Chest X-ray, AP view. Patient: 53 years old, sex M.
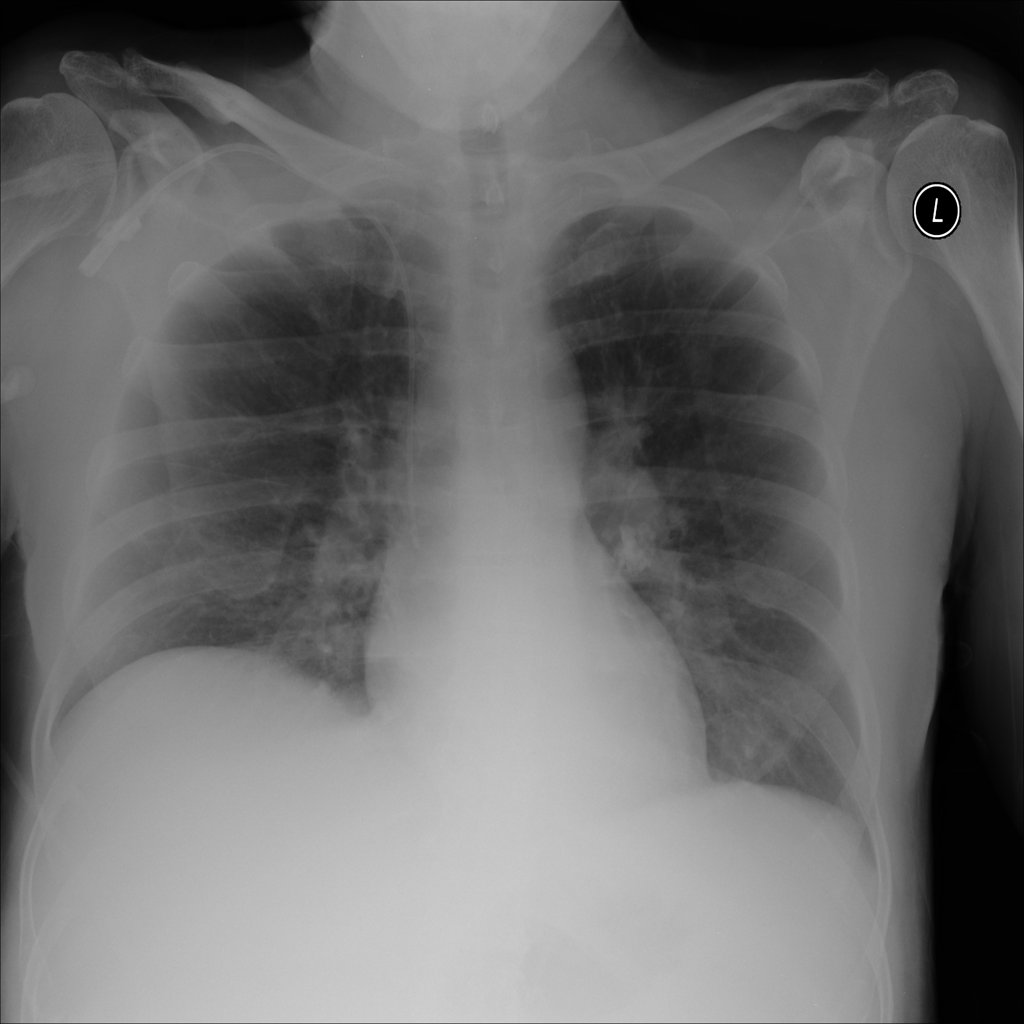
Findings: No Finding